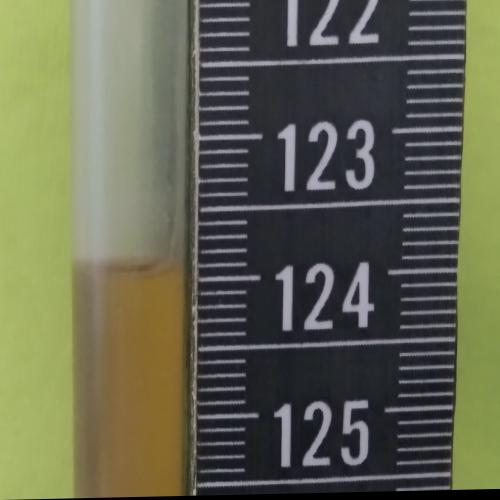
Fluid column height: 123.9 cm